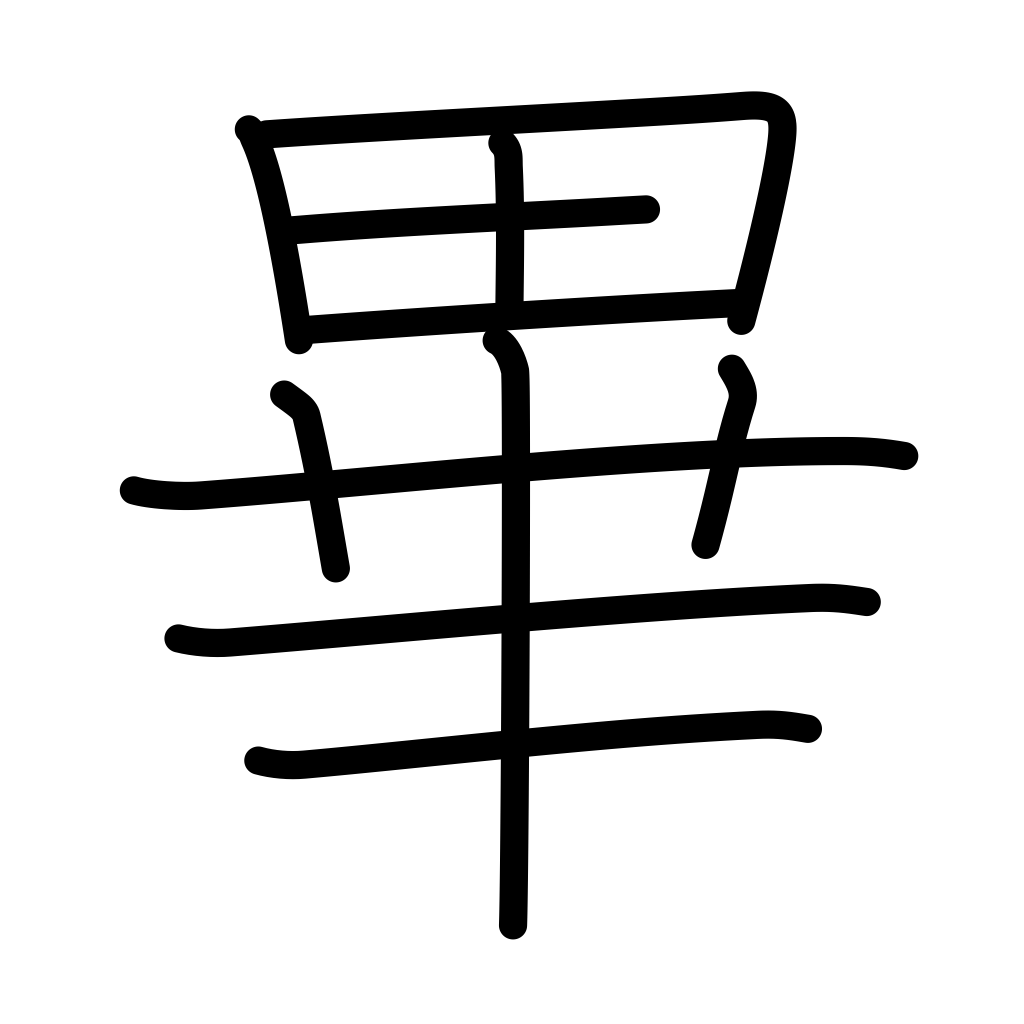
Meaning: the end, finish